Interaction volume radius: 10 \u00c5
Interaction volume height: 10 \u00c5
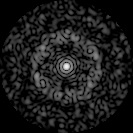
Disorder parameter: 0.8098